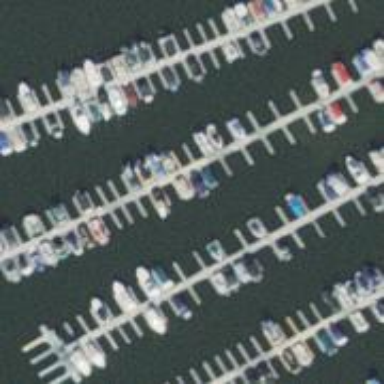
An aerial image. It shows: Man-made pier.